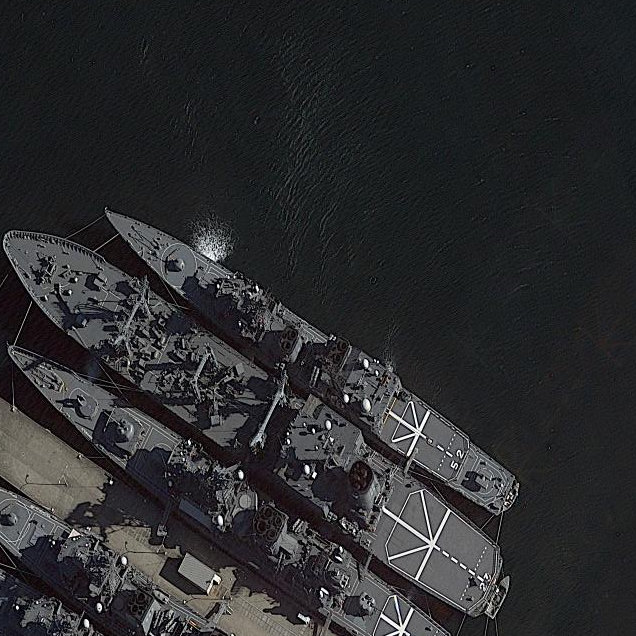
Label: cruiser